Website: apple
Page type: delivery-shipping
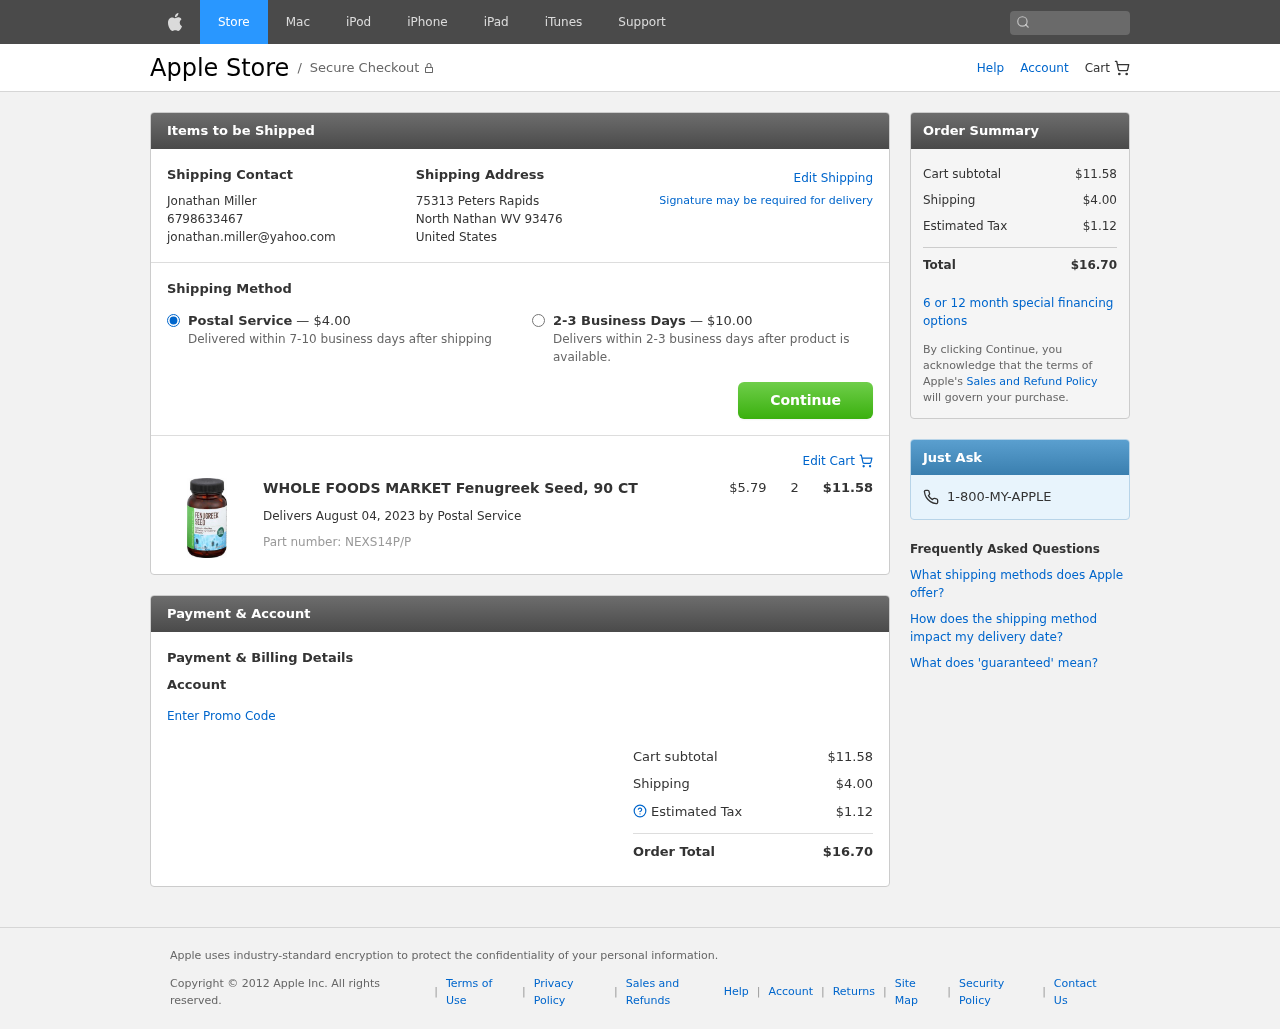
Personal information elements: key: PII_CITY
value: North Nathan
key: PII_COUNTRY
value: United States
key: PII_EMAIL
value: jonathan.miller@yahoo.com
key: PII_FULLNAME
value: Jonathan Miller
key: PII_PHONE
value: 6798633467
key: PII_POSTCODE
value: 93476
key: PII_STATE_ABBR
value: WV
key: PII_STREET
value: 75313 Peters Rapids
Product elements: key: PRODUCT1_NAME
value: WHOLE FOODS MARKET Fenugreek Seed, 90 CT
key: PRODUCT1_PRICE
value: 5.79
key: PRODUCT1_QUANTITY
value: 2
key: PRODUCT1_SKU
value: NEXS14P/P
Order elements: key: ORDER_SHIPPING_COST
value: $4.00
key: ORDER_SUBTOTAL
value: $11.58
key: ORDER_DELIVERY_DATE
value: August 04, 2023
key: ORDER_TAX
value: $1.12
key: ORDER_TOTAL
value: $16.70